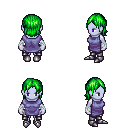
a pixel art fantasy rpg character, female body template, dark elf, purple skin, chain tabard jacket, metal pants, green long bangs hairstyle, white cloth bandages, metal boots, four views (front, back, left, right), 2x2 character sprite sheet, small pixel art, hard edges, no anti-aliasing